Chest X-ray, AP view. Patient: 16 years old, sex M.
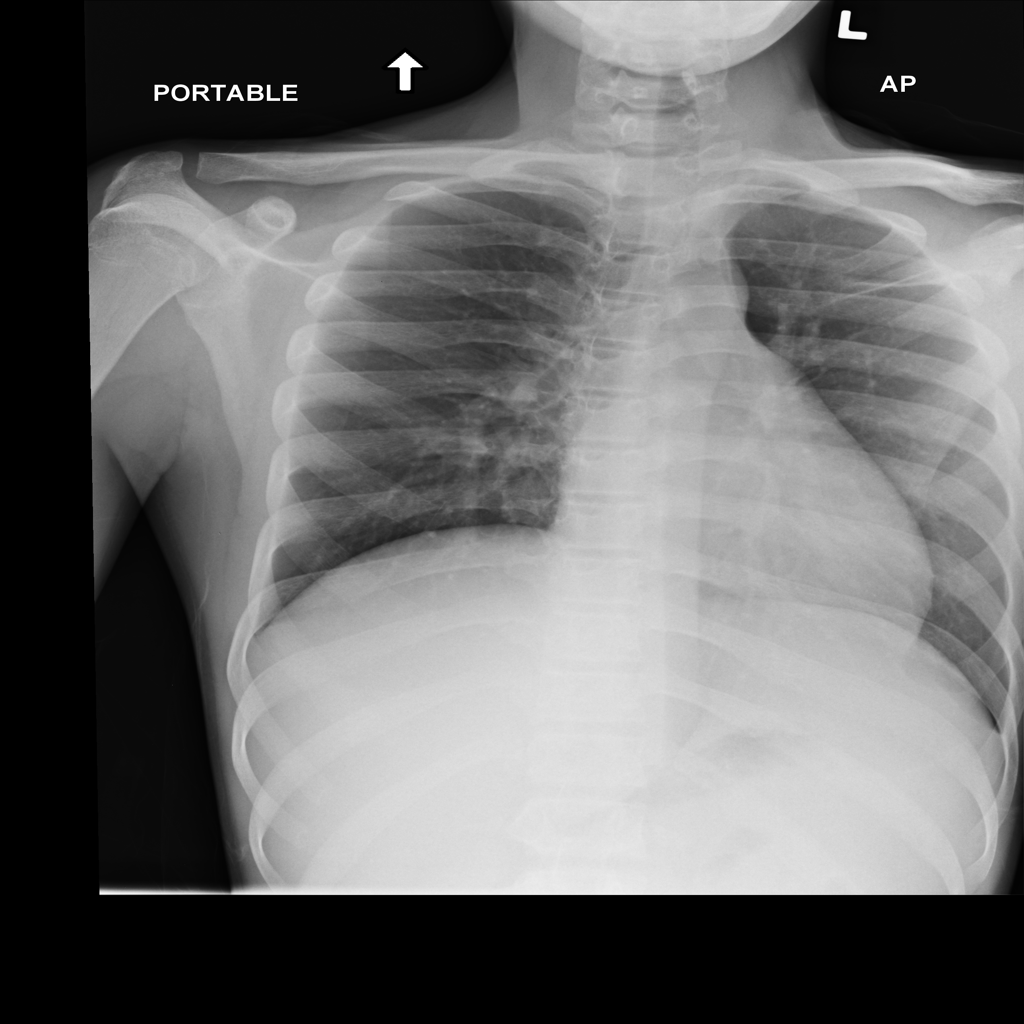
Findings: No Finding